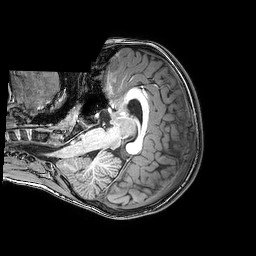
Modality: T1w
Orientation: axial
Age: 8
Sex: male
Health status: healthy